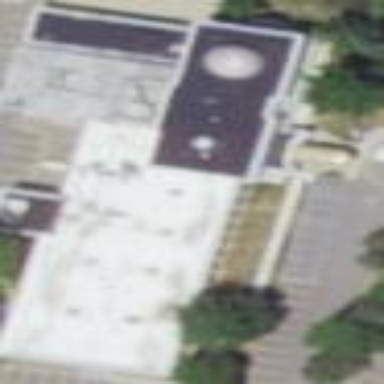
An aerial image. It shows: Mosque building.